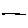
Label: line